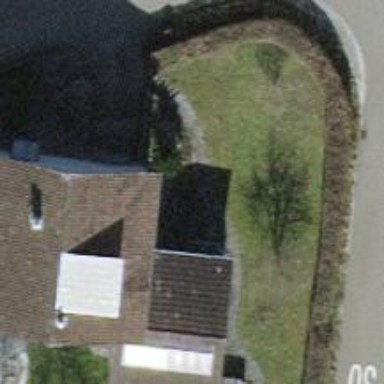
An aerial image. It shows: Detached building with gabled roof.